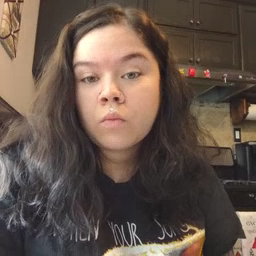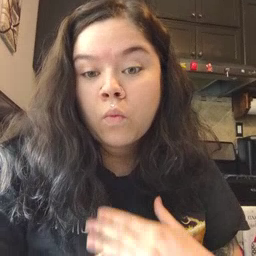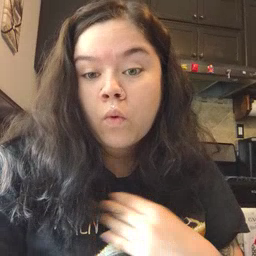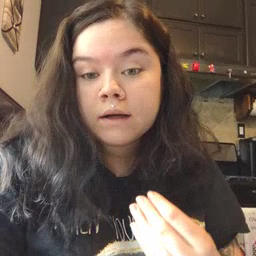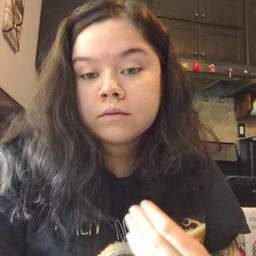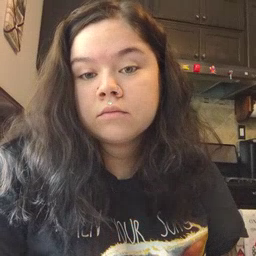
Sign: white